Question: I'm getting a unique nonce (i think a timestamp) appended to all and any of my js files every time I send a request to my rails web service:

I'm fairly sure the error has to do with the ajax call, because of <URL> which states 'cache:true' in your ajax request will stop ajax from appending "_={timestamp}" to the get parameters.
I have set 'cache: true' with no luck. How else can I stop these nonces from being applied?
ajax:
'''
$.ajax({
beforeSend: function (xhr) {
xhr.setRequestHeader ('Authorization', api_key);
},
cache: true,
dataType: 'html',
type: 'GET',
url: url+'/gwsearch/ajax_search?d1='+d1_val+'&d2='+d2_val,
crossDomain: true,
success:function(result) {
$("#display").html(result);
},
error: function(result) {
$('#display').html('Unauthorized client.');
}
});
'''
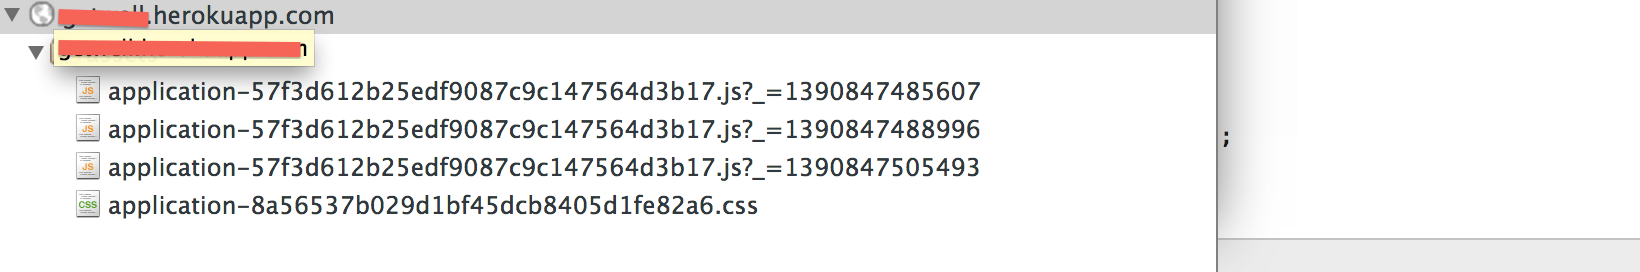
Answer: I solved this using an ajax prefilter:
'''
$.ajaxPrefilter('script', function(options) {
options.cache = true;
});
'''